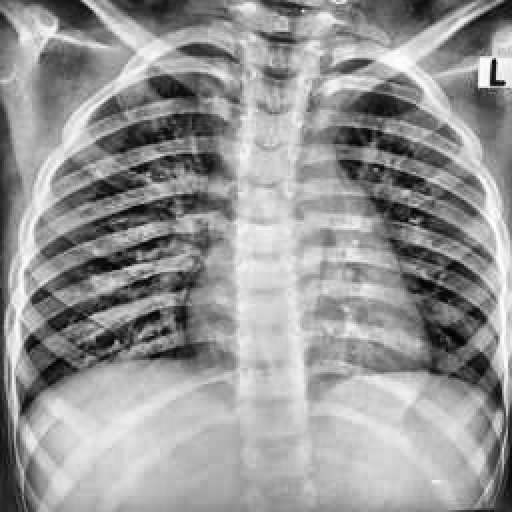
Finding: TUBERCULOSIS